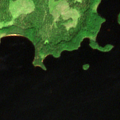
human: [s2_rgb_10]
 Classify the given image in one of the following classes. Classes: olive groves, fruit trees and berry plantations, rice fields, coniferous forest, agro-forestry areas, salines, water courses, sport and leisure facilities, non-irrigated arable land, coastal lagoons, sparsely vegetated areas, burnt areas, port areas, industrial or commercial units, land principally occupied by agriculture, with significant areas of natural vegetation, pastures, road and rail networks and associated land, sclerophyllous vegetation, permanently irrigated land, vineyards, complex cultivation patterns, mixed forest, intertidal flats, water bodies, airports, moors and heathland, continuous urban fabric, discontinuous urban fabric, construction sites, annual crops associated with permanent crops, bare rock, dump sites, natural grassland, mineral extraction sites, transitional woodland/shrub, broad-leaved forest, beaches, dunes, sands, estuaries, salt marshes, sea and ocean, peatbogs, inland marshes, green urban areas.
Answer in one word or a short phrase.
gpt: mixed forest, water bodies